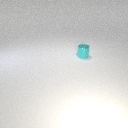
small cyan metal cylinder